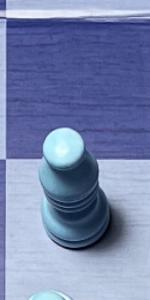
Label: Bishop_White